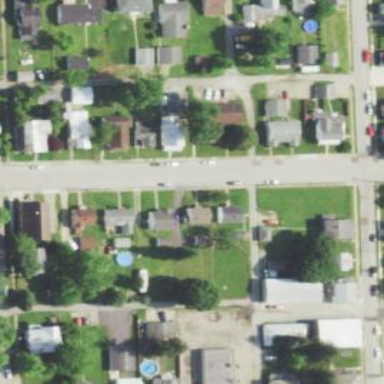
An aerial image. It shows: Alley classified as service road.